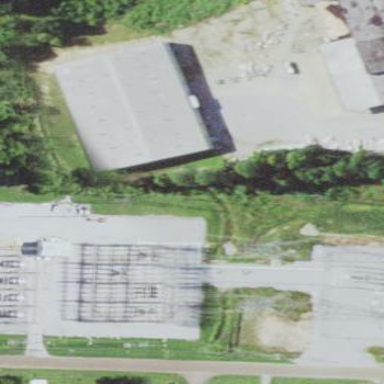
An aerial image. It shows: Outdoor power substation. The substation is at the transmission level. It is surrounded by fence.